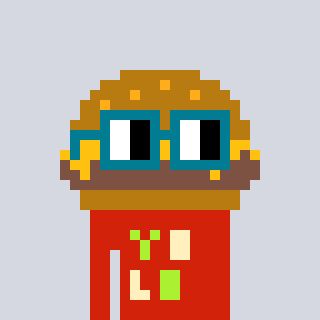
a pixel art character with square dark green glasses, a burger-shaped head and a red-colored body on a cool background